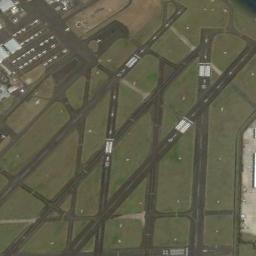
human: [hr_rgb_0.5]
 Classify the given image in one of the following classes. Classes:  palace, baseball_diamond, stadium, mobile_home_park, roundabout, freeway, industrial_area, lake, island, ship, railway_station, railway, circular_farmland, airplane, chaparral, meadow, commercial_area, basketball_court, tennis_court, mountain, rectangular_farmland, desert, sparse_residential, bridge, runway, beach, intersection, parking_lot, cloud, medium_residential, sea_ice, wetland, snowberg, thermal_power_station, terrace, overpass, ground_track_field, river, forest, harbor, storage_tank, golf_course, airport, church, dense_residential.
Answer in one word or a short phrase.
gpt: airport